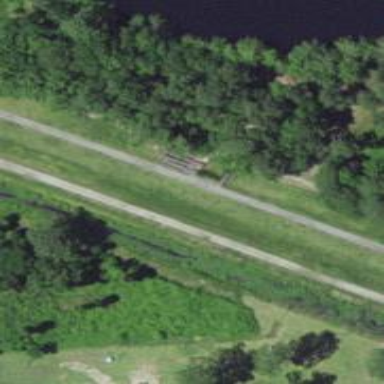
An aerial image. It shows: Cycleway.